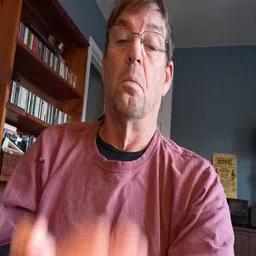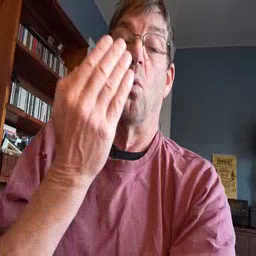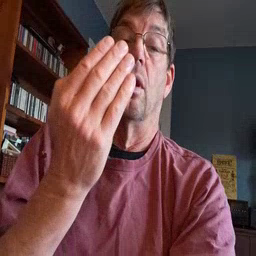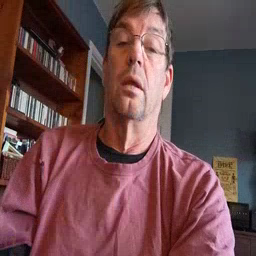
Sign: morning